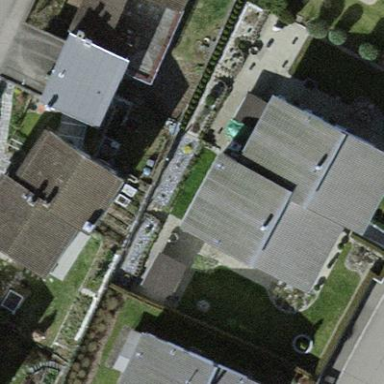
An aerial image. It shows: Gabled house with gray roof. The building's color is whitesmoke. The roof is oriented across the house.